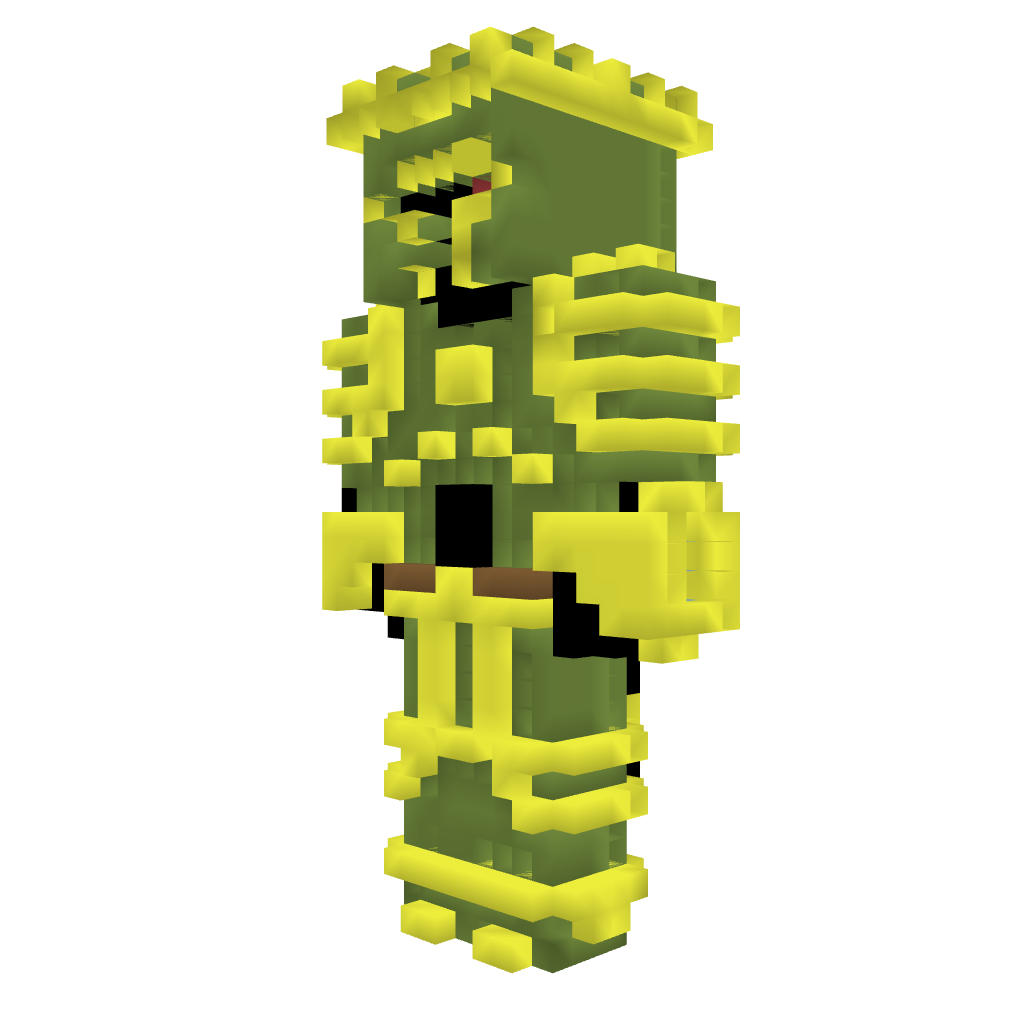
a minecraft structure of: BossModz8 Statue high quality